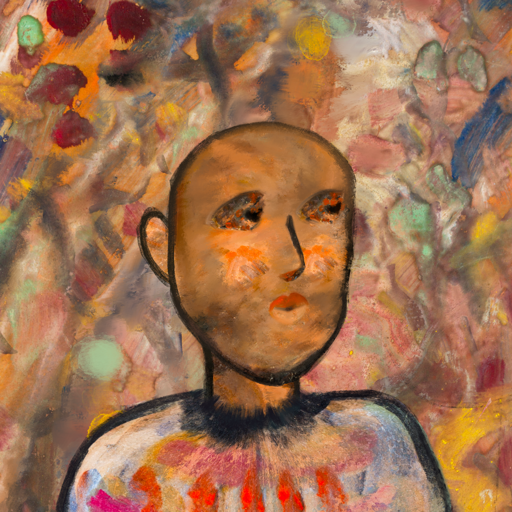
Background: Mother_And_Son_Mother, Head And Neck Side: Gypsy_Queen, Face Side: Gypsy_Queen, Bust: Childish, Hair Side: Blank, Head Accessory: Blank, Second Necklace: Blank, Necklace: Blank, Baby: Blank